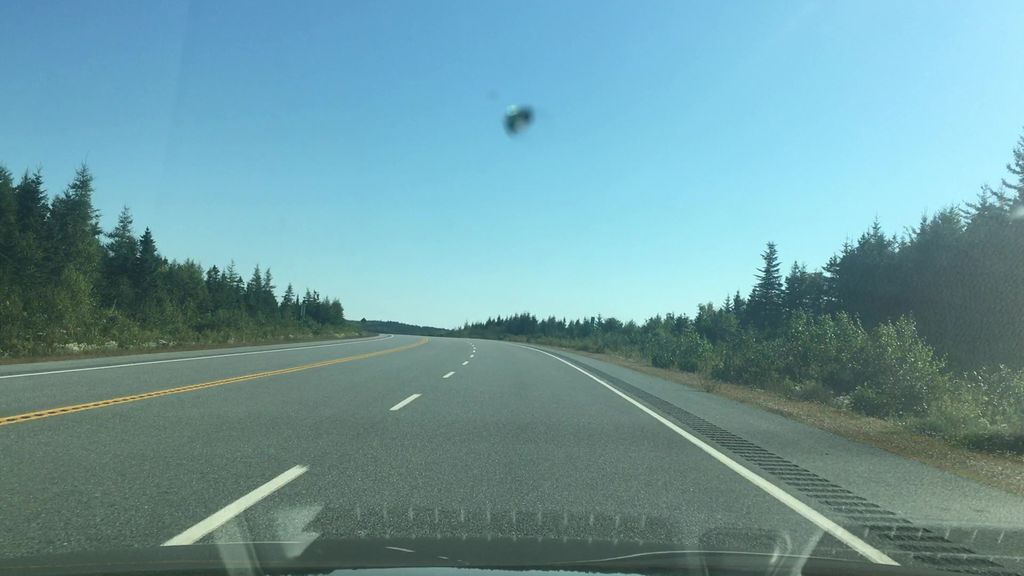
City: halifax